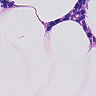
Metastatic tissue present: no